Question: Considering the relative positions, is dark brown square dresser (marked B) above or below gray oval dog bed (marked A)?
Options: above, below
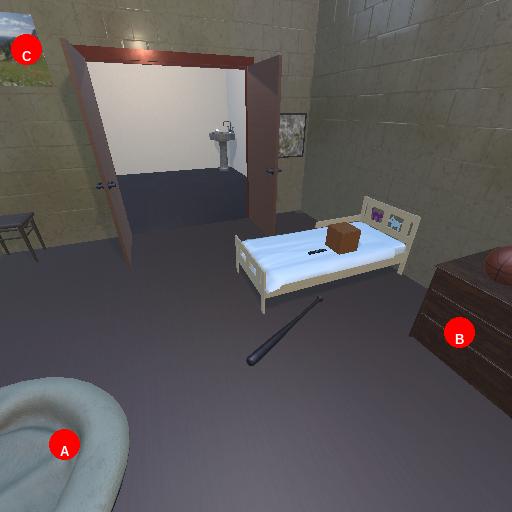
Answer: above